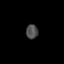
Tissue: prostate
Cell type: T cells
Senescence score: 0.7792
Nuclear area (px): 168
Mean DAPI intensity: 77.155